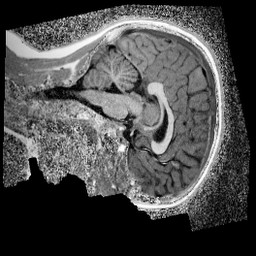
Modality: UNIT1_denoised
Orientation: sagittal
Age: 10
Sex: male
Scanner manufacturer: siemens
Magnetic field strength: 3 T
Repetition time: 4 s
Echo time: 0.00299 s